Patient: sex F, age 53
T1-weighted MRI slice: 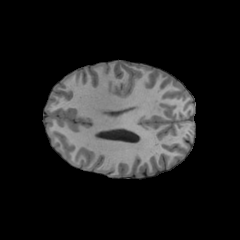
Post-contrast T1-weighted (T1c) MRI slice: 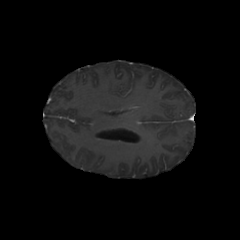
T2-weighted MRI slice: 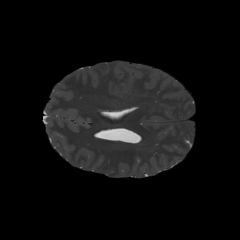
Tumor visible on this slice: no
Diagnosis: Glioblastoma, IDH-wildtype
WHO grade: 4